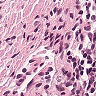
Metastatic tissue present: no